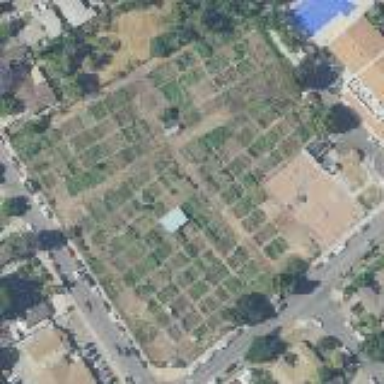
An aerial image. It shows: Area designated for allotments.